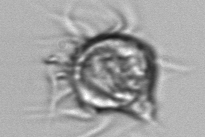
Label: Leegaardiella_ovalis